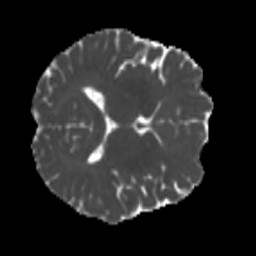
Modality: MD
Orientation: axial
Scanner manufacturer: siemens
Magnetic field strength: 3 T
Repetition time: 4 s
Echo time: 0.0594 s